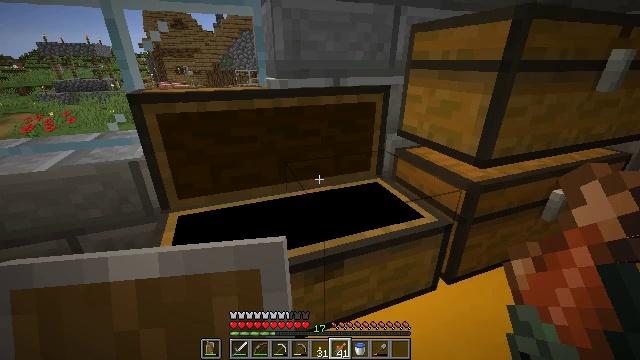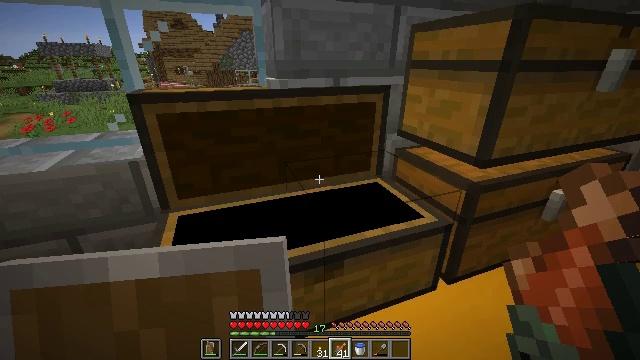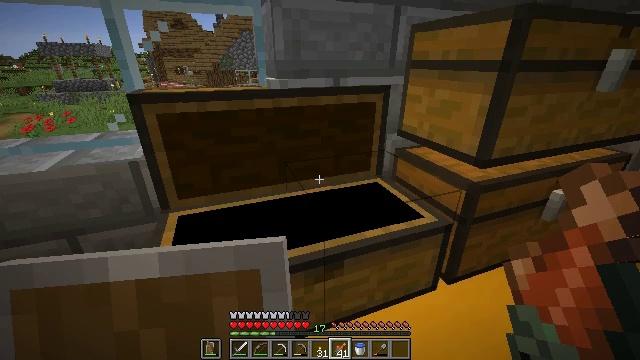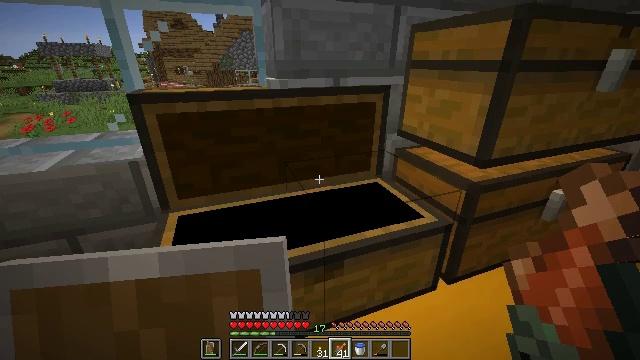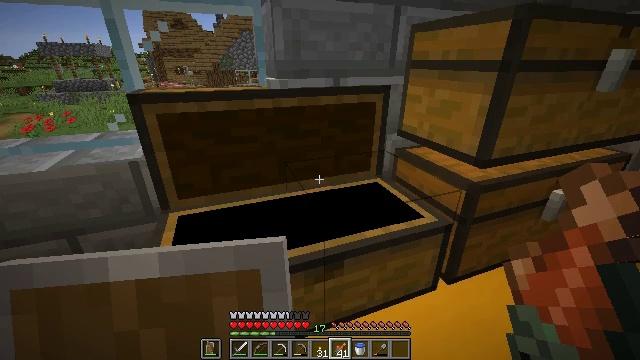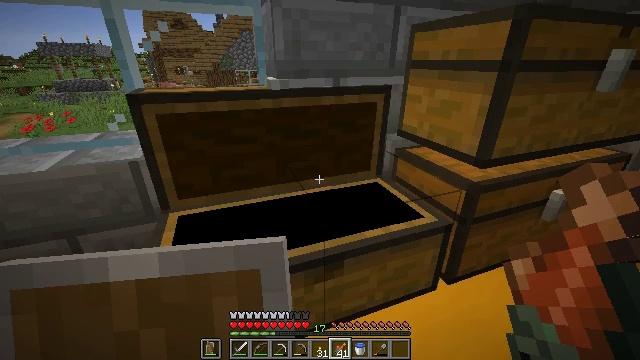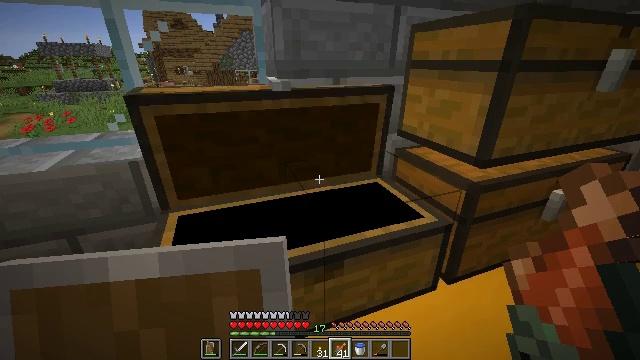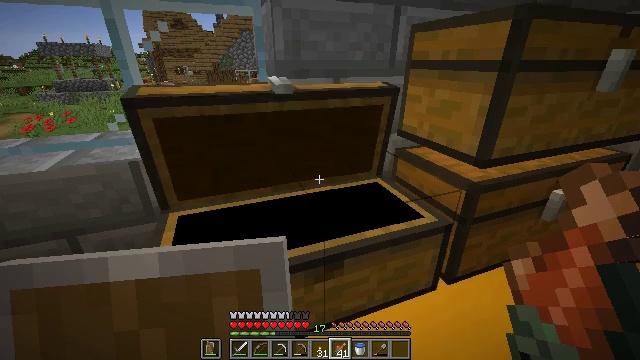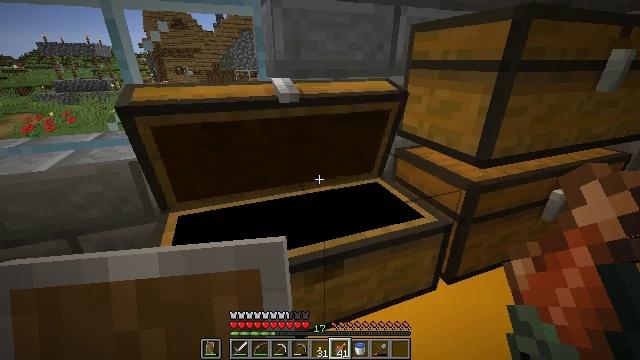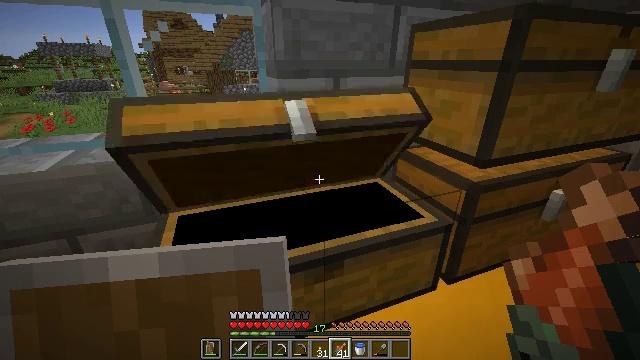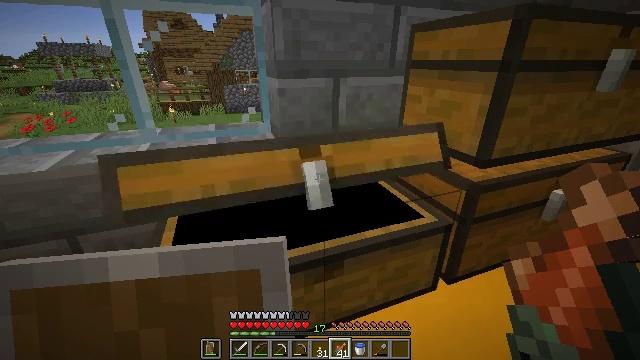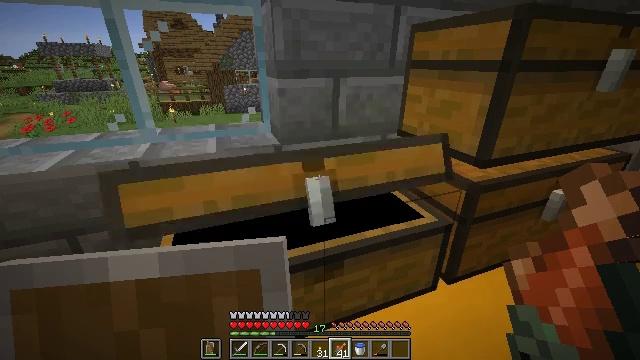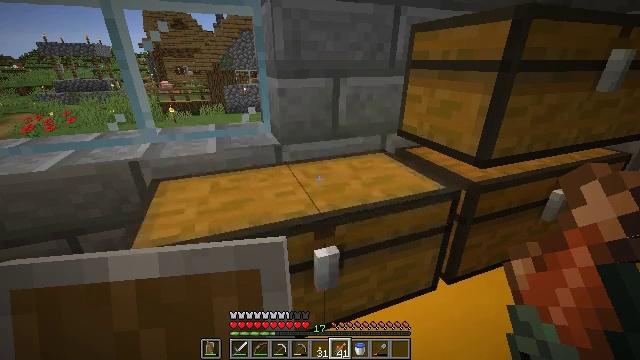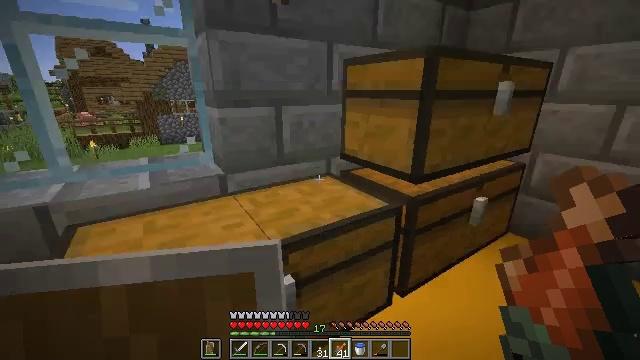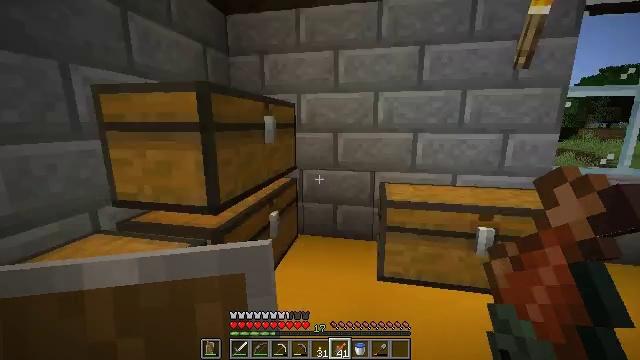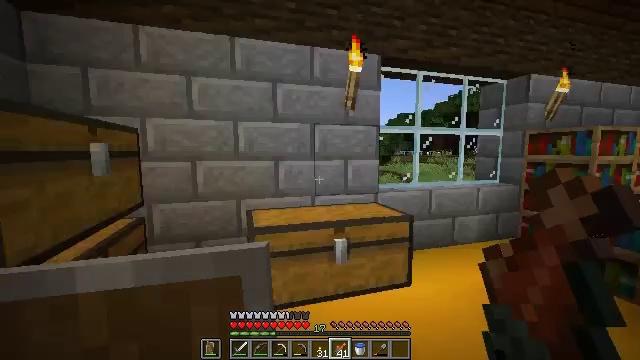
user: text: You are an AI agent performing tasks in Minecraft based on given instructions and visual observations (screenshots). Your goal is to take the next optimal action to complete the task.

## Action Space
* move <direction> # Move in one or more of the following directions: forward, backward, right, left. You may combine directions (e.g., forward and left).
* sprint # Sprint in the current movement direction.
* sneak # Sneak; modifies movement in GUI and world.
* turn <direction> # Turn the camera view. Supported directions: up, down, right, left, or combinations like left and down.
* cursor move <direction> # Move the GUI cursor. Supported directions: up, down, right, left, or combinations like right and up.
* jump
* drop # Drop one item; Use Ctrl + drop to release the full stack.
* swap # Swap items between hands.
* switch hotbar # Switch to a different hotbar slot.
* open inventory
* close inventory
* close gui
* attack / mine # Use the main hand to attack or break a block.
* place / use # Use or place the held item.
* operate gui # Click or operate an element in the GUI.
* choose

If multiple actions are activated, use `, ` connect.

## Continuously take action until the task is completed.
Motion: motion action
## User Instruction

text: Hunt a salmon.
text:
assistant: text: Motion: no_op
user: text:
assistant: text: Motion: no_op
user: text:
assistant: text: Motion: no_op
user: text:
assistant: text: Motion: no_op
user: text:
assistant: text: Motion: no_op
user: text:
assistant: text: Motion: no_op
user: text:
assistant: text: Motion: no_op
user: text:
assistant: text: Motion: no_op
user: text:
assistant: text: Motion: no_op
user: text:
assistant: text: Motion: no_op
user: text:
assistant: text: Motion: no_op
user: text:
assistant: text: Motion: no_op
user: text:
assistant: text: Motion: turn right and up
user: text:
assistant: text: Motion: turn right and up
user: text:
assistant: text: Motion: move right, turn right and up
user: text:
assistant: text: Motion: move right, turn right
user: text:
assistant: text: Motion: move forward and move right, turn right and down
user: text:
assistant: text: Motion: move forward and move right, turn right and down
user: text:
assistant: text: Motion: move forward, turn right
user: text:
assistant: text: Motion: move forward, turn right, open inventory
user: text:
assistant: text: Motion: open inventory
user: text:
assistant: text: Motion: cursor move right, open inventory
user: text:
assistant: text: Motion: cursor move right and up
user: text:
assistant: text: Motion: no_op
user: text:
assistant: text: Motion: cursor move up
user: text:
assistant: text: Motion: no_op
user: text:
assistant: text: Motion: no_op
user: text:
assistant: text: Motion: no_op
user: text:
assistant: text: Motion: no_op
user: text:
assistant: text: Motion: no_op